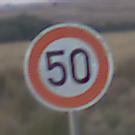
Verkehrszeichen: Geschwindigkeit50
Umgebung: Outdoor, Nature
Tageszeit: SunriseSunset
Wetter: Clear
Licht: Natural
Jahreszeit: Winter
Kontrast: LowContrast